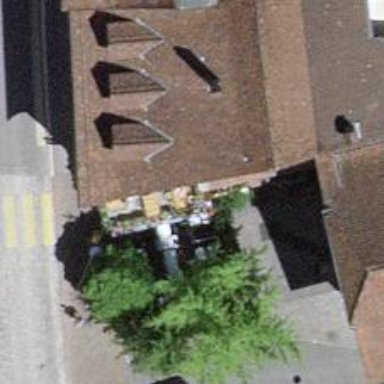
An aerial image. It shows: Restaurant.